A bearing vibration time series has been folded into this square grayscale image, one row per segment of consecutive samples. Based on the visible evidence, which condition applies: normal, inner_race, outer_race, ball?
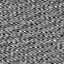
Answer: outer_race